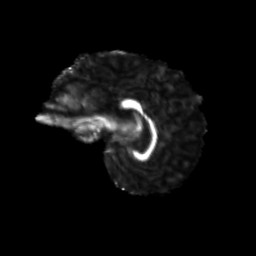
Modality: FA
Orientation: sagittal
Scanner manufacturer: siemens
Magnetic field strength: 3 T
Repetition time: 9.2 s
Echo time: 0.084 s